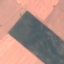
Land use / land cover: AnnualCrop